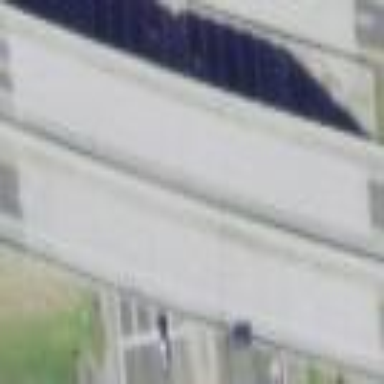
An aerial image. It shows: Man-made bridge.